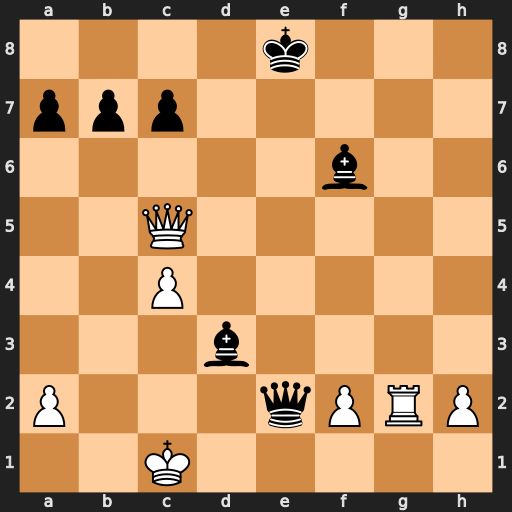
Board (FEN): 4k3/ppp5/5b2/2Q5/2P5/3b4/P3qPRP/2K5
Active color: w
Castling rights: -
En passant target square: -
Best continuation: Rg8+ Kf7 Qd5+ Qe6 Rf8+ Kxf8 Qxe6